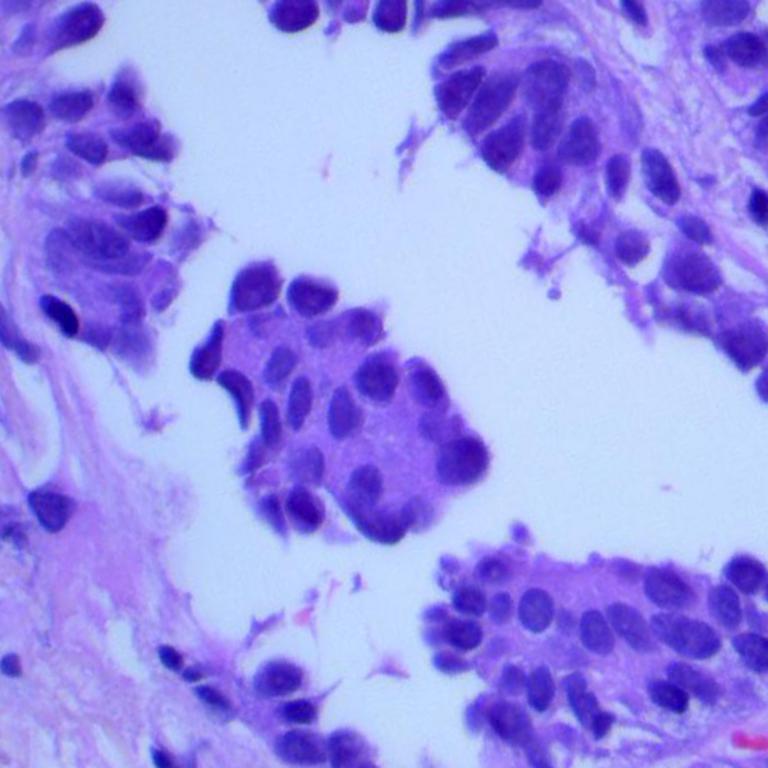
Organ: lung
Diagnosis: adenocarcinomas